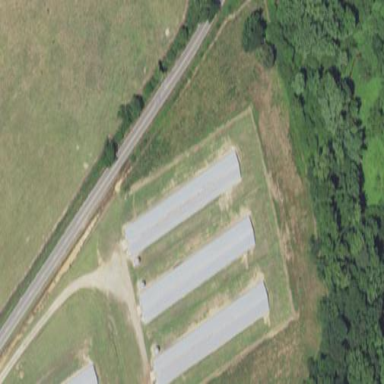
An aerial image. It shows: Farm auxiliary building.